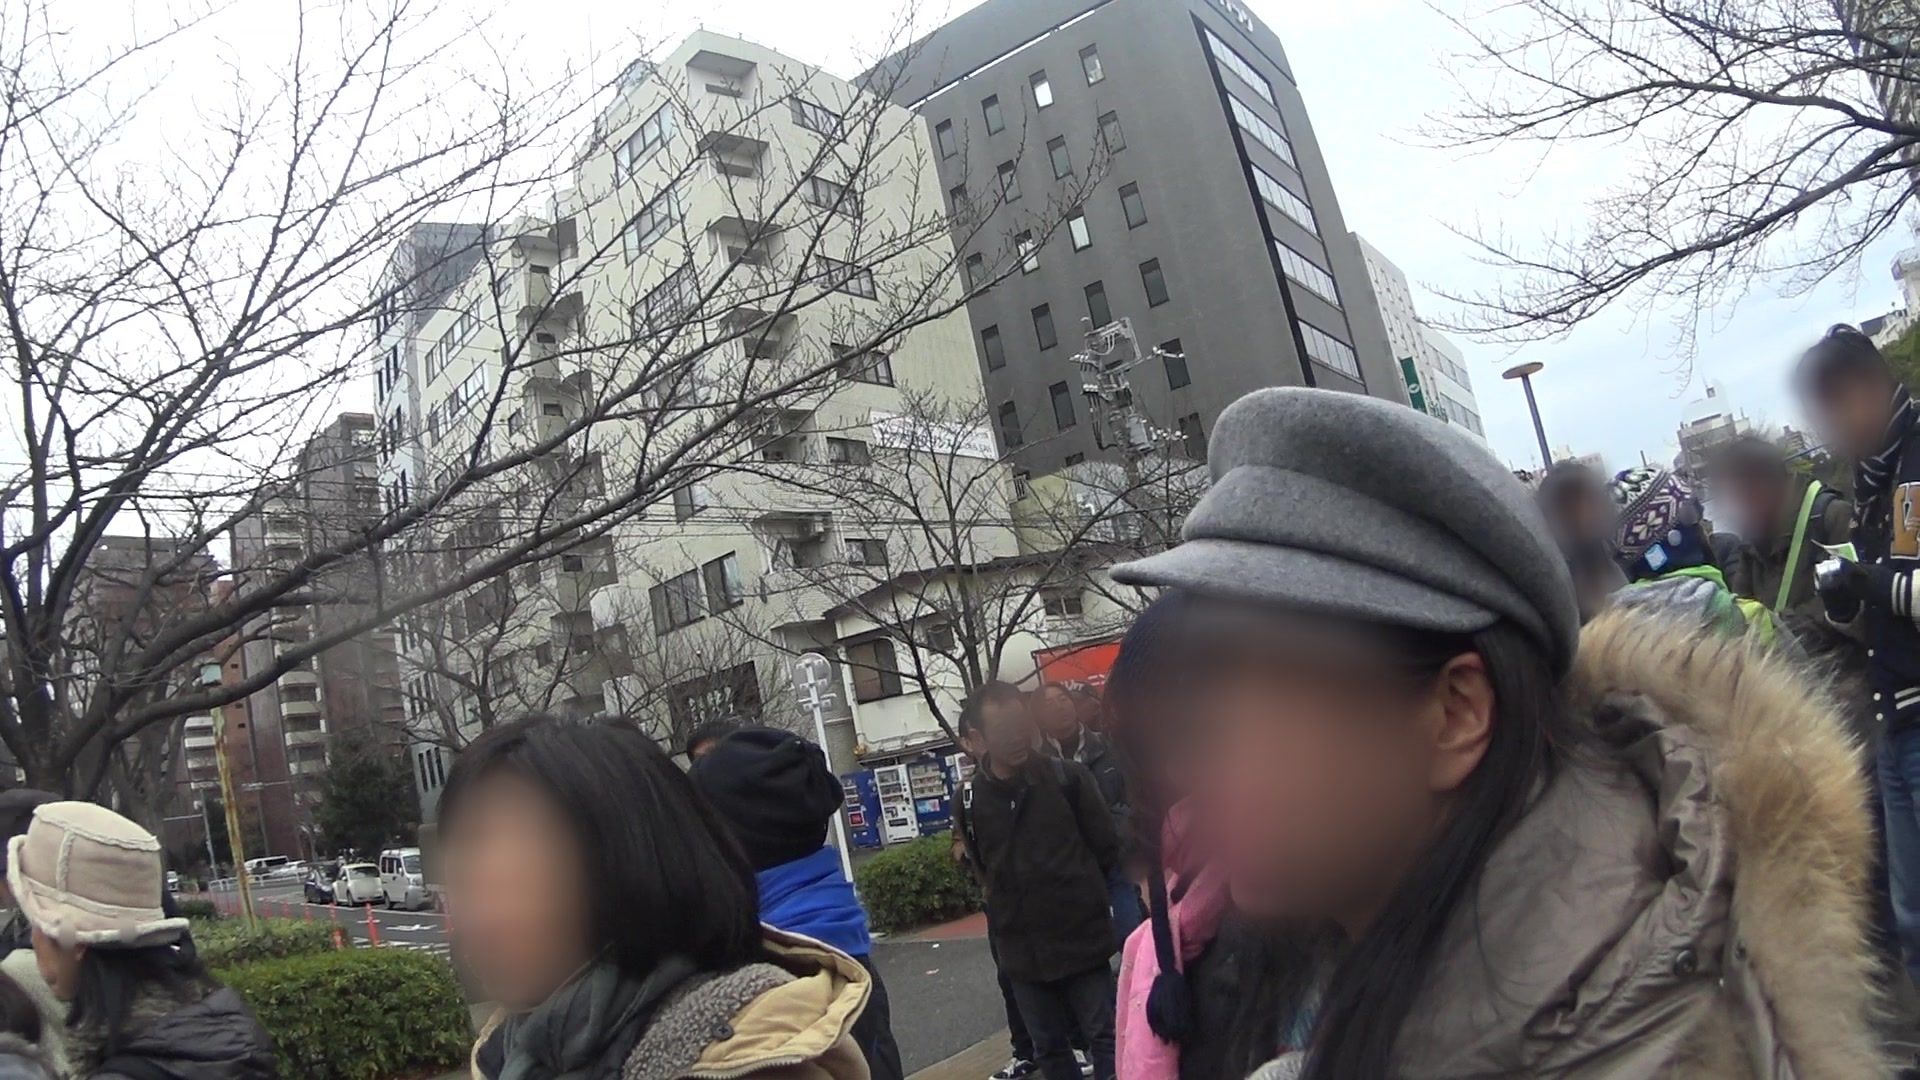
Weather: snowy
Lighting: day
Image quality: good
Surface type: walking surface
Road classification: footway, steps, pedestrian
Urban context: urban centre
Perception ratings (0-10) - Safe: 1.22, Lively: 7.54, Beautiful: 2.41, Boring: 2.14, Depressing: 3.59, Wealthy: 8.93